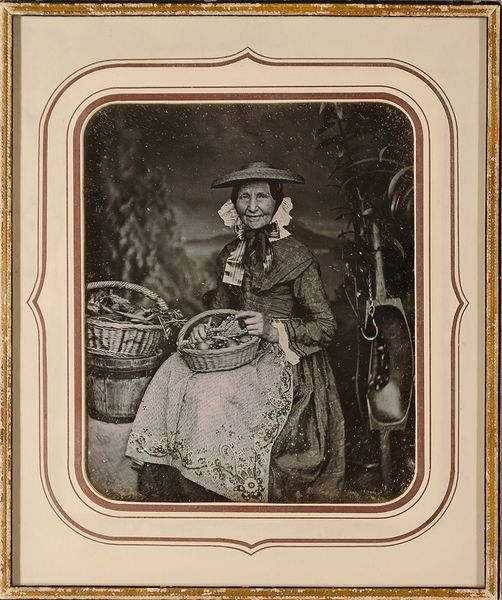
Titel: 'Mutter Albers', die Gemüsefrau der Familie Stelzner
Künstler: Carl Ferdinand Stelzner
Standort: Hamburg
Institution: Museum für Kunst und Gewerbe Hamburg
Schlagwörter: frau, portrait, figur, kopfbedeckung, korb, foto, fotografie, photographie, photo, lichtbild, daguerreotypie, bildwerke, gemüse, angewandte und bildende kunst, hessische systematik, behälter, porträt, porträtfotografie, porträtphotographie